Question: I'm working on a project which requires after clicking a button.
currently using and . Your answer language is up to you, but better if it is in one of them. :)
I already tried the following:
- -
As previously said, Administrator Right required only when clicking on a button. If it never been clicked then No rights needed!
So, is there anyway to via UAC, for instance. Without restarting the application.
I've searched the web and all I got was the methods already mentioned above :)
I found something similar to what I need in where it's able to grant Administrator rights without starting a new instance of the application.

When running , by default, you'll find in that radio box is chosen.
changing this to any other option and granting the right restart application therefore, current .
Any help is very appreciated.
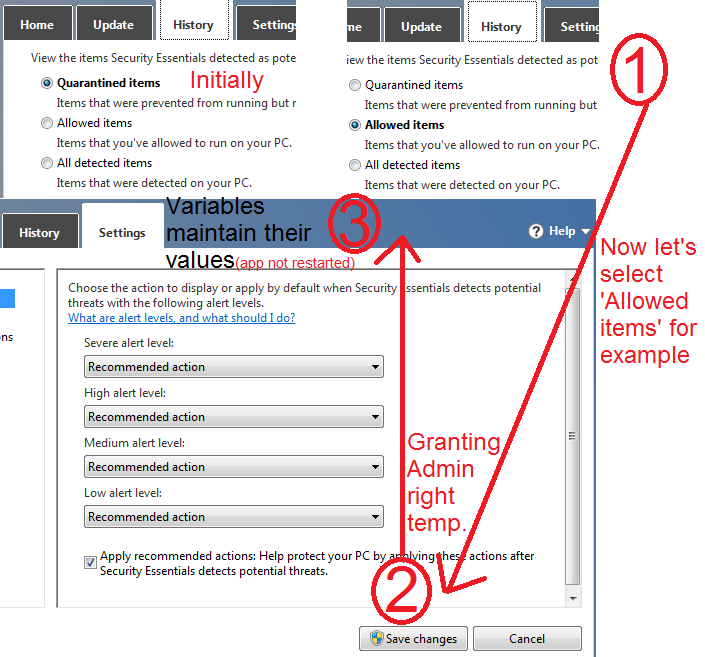
Answer: There is no way to elevate during the lifetime of a process. Whether or not your process runs elevated is decided at process startup time.
> I found something similar to what I need in Microsoft Security Essential where it's able to grant Administrator rights without starting a new instance of the application.
No, MSE will be performing the elevated tasks in a separate process.
You don't need to close the existing process and start a new one. What you are expected to do is to use a separate process to perform just the tasks that require elevation. That separate process does not need to show any UI. The elevated process can remain hidden and communicate with the process that displays the UI. The cleanest way to achieve this is to put the elevated tasks inside an out-of-process COM server and to use 'CoCreateInstanceAsAdmin'.